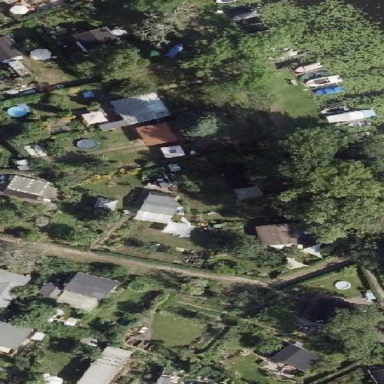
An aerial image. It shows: Plot in the allotments.